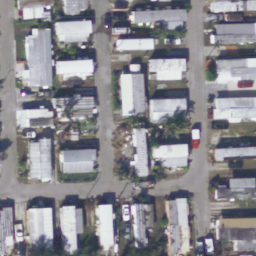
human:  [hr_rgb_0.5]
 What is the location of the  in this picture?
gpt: i cannot see it